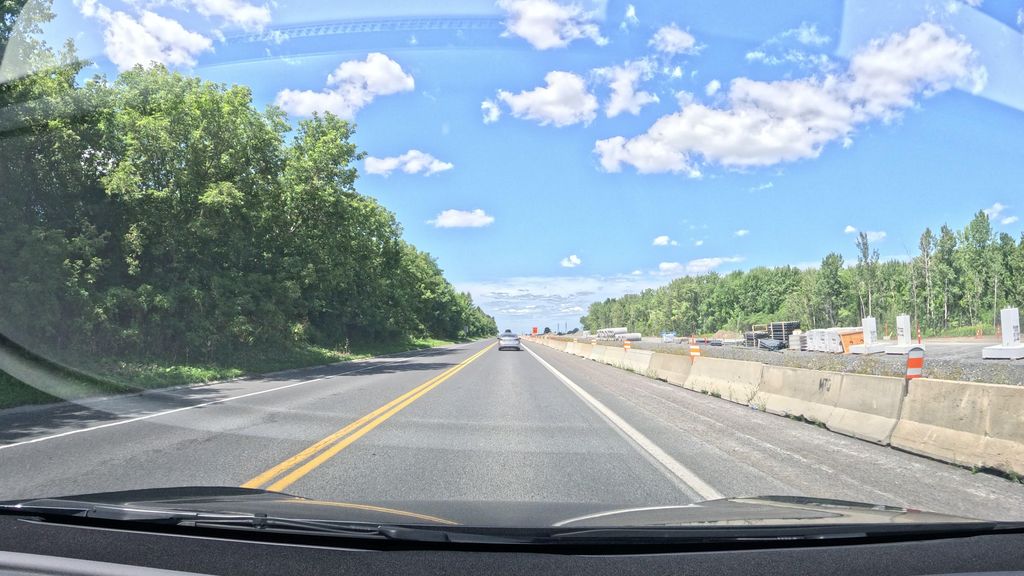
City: montreal